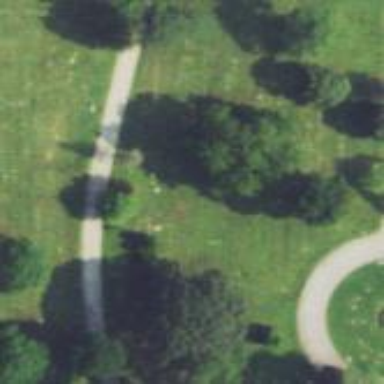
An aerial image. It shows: Cemetery.